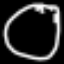
Label: clock